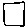
Label: square